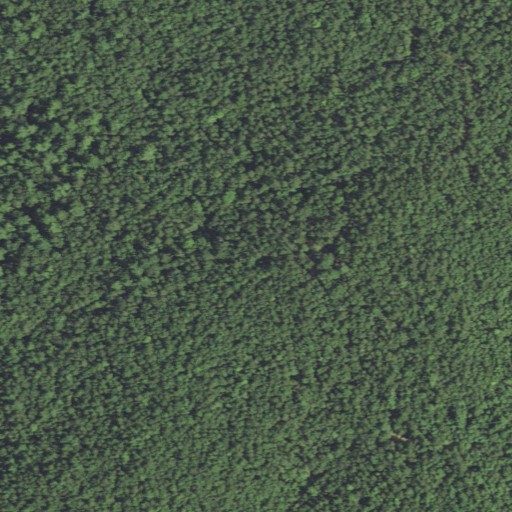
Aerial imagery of mountain in Massachusetts named Manomet Hill containing mixed forest, evergreen forest, and deciduous forest